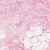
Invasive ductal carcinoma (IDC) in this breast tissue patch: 0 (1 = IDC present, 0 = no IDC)